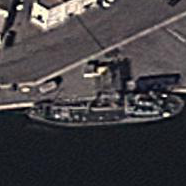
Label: civil